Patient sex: M
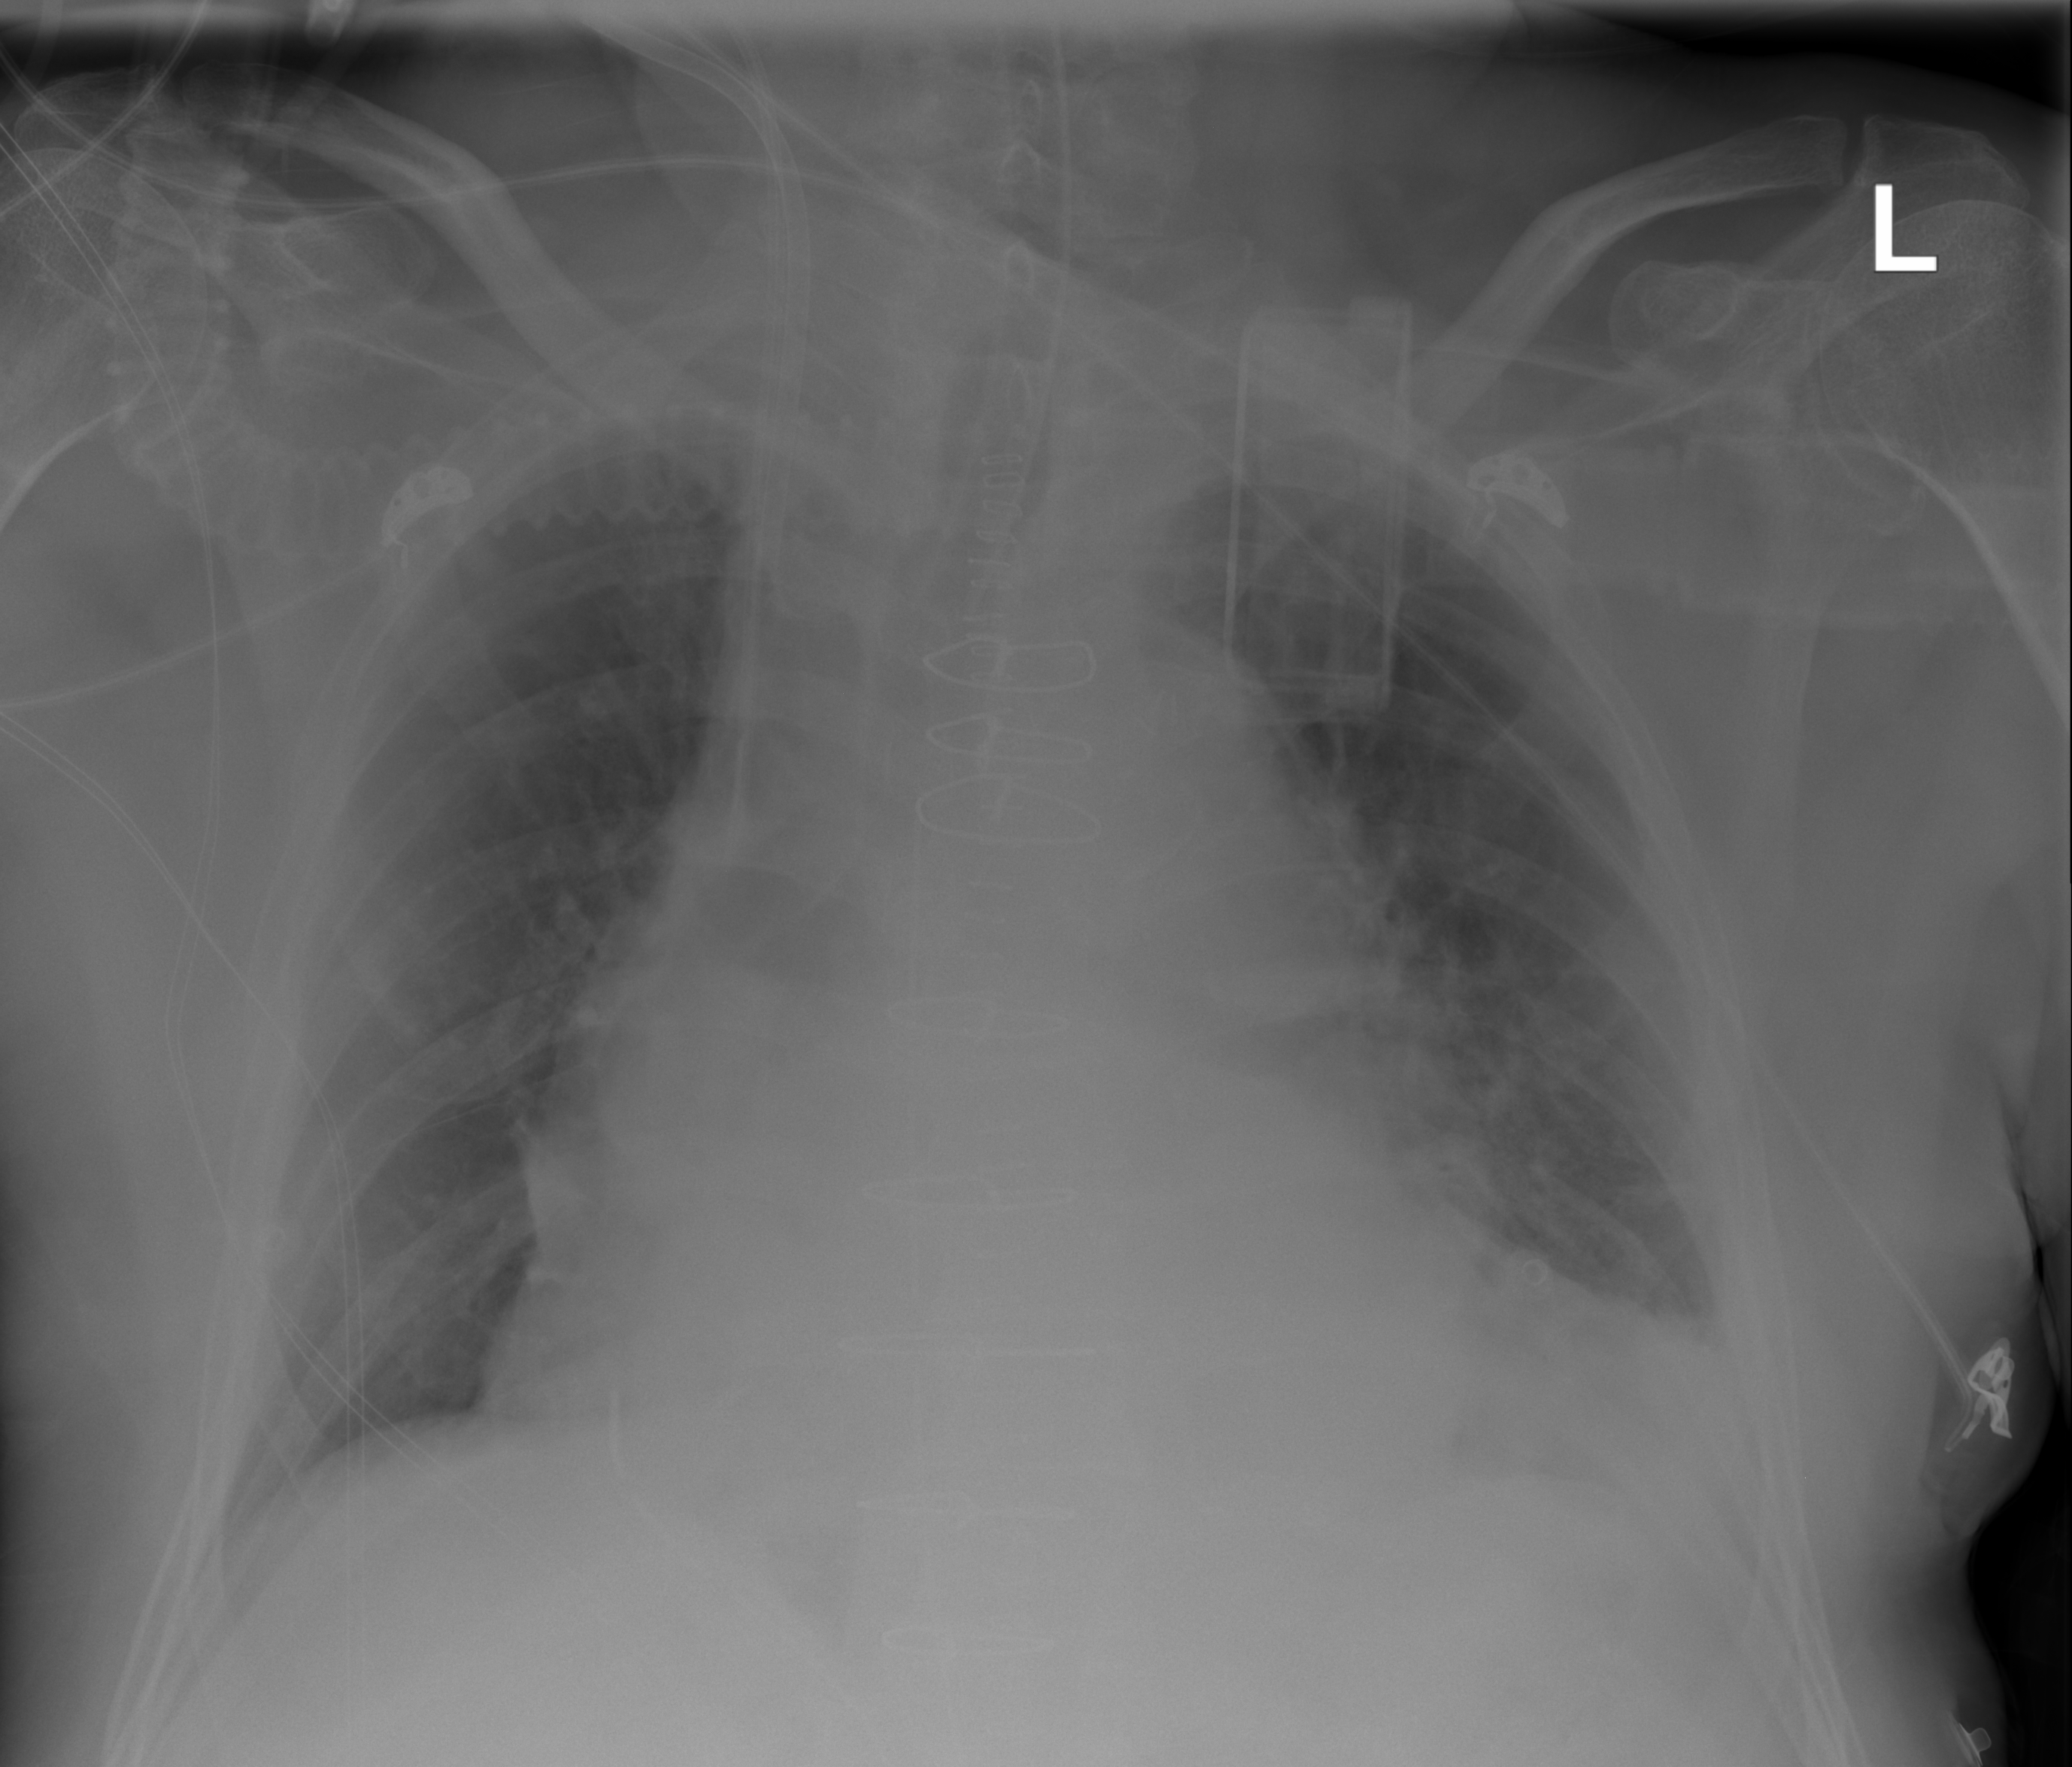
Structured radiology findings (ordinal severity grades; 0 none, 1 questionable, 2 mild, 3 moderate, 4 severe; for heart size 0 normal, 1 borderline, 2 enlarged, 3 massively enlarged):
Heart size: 2
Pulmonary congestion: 2
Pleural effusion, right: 0
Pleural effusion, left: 2
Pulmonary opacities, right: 0
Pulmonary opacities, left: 0
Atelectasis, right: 0
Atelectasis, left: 2